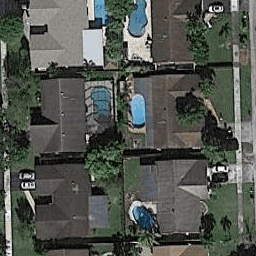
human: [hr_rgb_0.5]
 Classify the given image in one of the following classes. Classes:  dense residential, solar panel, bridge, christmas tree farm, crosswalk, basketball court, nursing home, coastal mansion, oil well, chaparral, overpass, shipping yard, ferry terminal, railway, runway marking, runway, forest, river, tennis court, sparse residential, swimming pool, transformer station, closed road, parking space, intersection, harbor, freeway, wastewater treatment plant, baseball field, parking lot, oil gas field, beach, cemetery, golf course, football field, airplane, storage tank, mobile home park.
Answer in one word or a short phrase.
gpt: dense residential